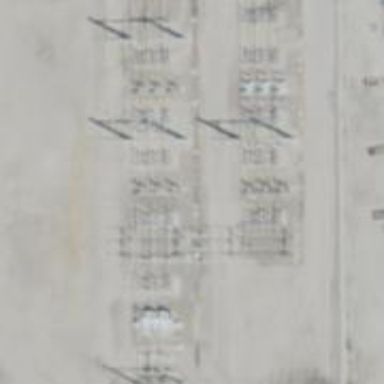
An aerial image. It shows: Switch for power supply.